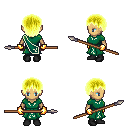
a pixel art fantasy rpg character, female body template, human, tanned skin, sash dress, red pants, gold plain hairstyle, gold gloves, black shoes, spear, four views (front, back, left, right), 2x2 character sprite sheet, small pixel art, hard edges, no anti-aliasing